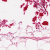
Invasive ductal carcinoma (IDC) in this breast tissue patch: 0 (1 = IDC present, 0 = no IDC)